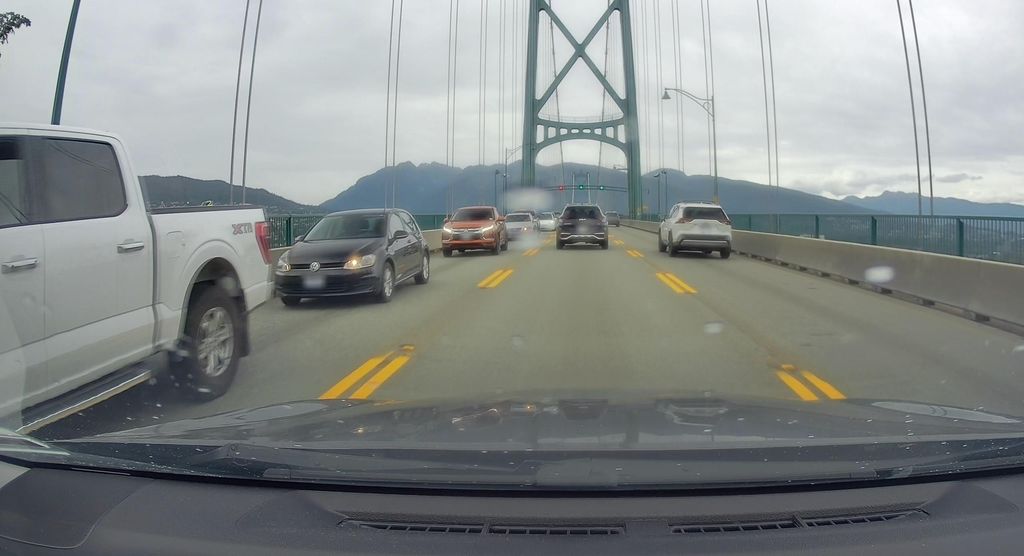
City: vancouver